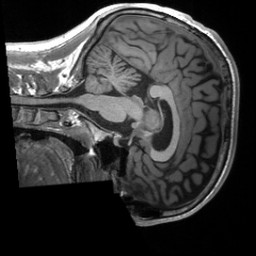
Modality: T1w
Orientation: sagittal
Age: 26
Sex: male
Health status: healthy
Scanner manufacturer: siemens
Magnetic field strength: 3 T
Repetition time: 2 s
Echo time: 0.00232 s